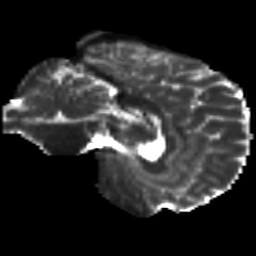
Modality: T2w
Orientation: sagittal
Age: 32
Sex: male
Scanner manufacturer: siemens
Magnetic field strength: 3 T
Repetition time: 8.8 s
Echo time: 0.085 s